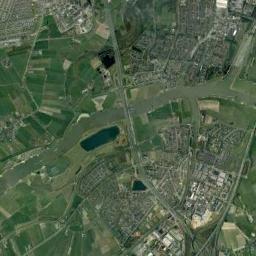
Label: river